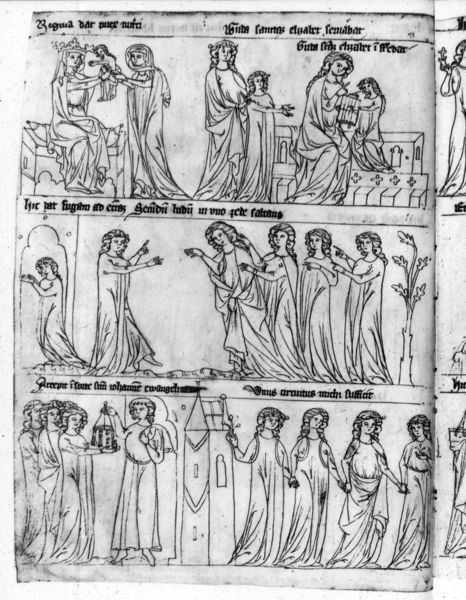
Titel: Krumauer Bildcodex
Institution: Wien, Österreichische Nationalbibliothek
Schlagwörter: weiß, frauen, stadt, damen, frau, kleid, männer, schwarz, zeichnung, architektur, arme, bibel, geschichte, gesten, kirche, haare, gewänder, kind, krone, locken, turm, holzschnitt, schrift, linien, könig, robe, striche, tor, buch, kloster, schnitt, comic, stich, seite, streit, text, bleistift, beten, buchseite, portal, flöte, jesus, mittelalter, plan, herrscherin, königin, heilige, harfe, jünger, maria, kupferstich, miniatur, szenen, christentum, handschrift, beschreibung, gläubige, geburt, rückkehr, strichzeichnung, erzählung, nonnen, erziehung, psalter, umhanf, ninnen